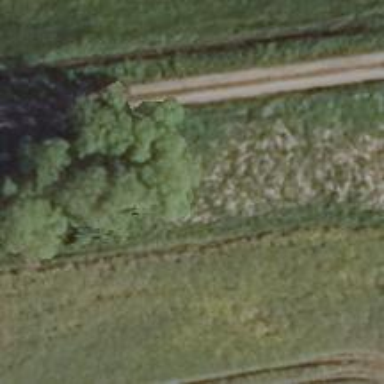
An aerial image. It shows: Row of trees in natural setting.